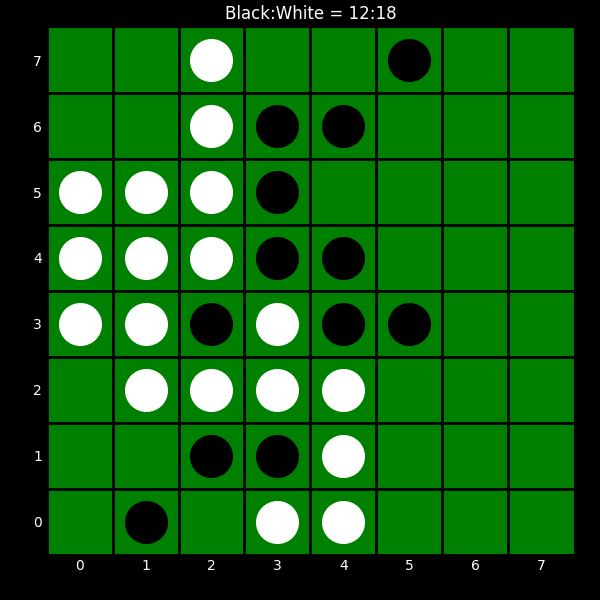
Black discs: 12
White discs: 18